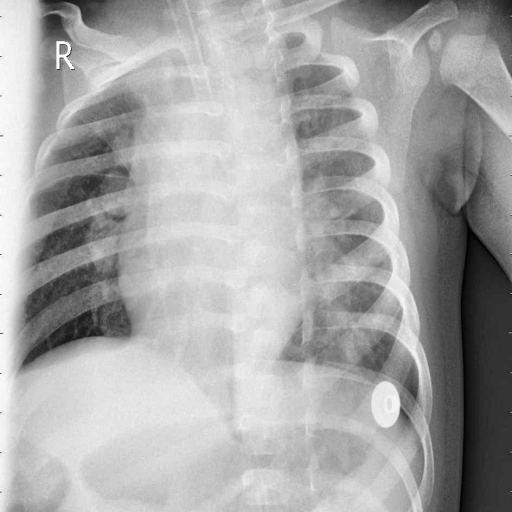
Finding: PNEUMONIA